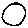
Label: circle